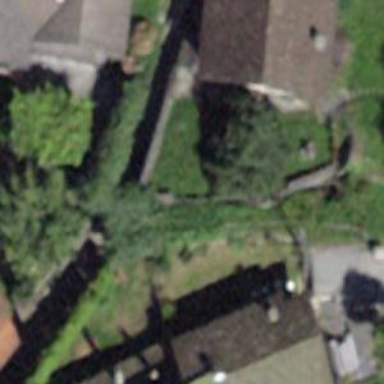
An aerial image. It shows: Alleyway designated as service road.